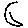
Label: moon